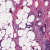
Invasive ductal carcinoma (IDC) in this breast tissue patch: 1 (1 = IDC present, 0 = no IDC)